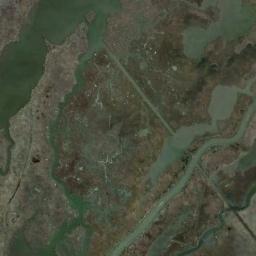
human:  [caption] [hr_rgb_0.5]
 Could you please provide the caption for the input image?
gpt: There are a few lakes and a meandering river in this wetland .

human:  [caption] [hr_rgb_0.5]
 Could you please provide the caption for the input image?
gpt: There are some different areas of water surrounded by wetlands .

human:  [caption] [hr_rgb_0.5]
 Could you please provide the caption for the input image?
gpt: Brown trivial bare land in the river in a wetland .

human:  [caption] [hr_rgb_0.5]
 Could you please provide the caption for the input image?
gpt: The wetland consists of bare land and water .

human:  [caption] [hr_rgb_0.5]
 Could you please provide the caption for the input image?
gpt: There are many water areas on the wetland .